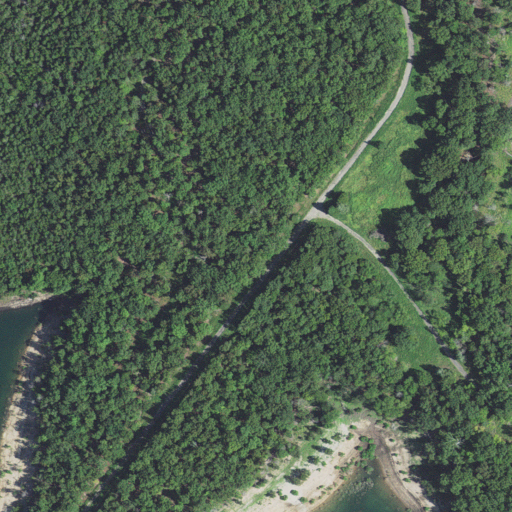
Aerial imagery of island in Arkansas named Ozark Isle containing deciduous forest, open development, evergreen forest, open water, grassland, low intensity development, pasture, and herbaceous wetlands